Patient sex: M
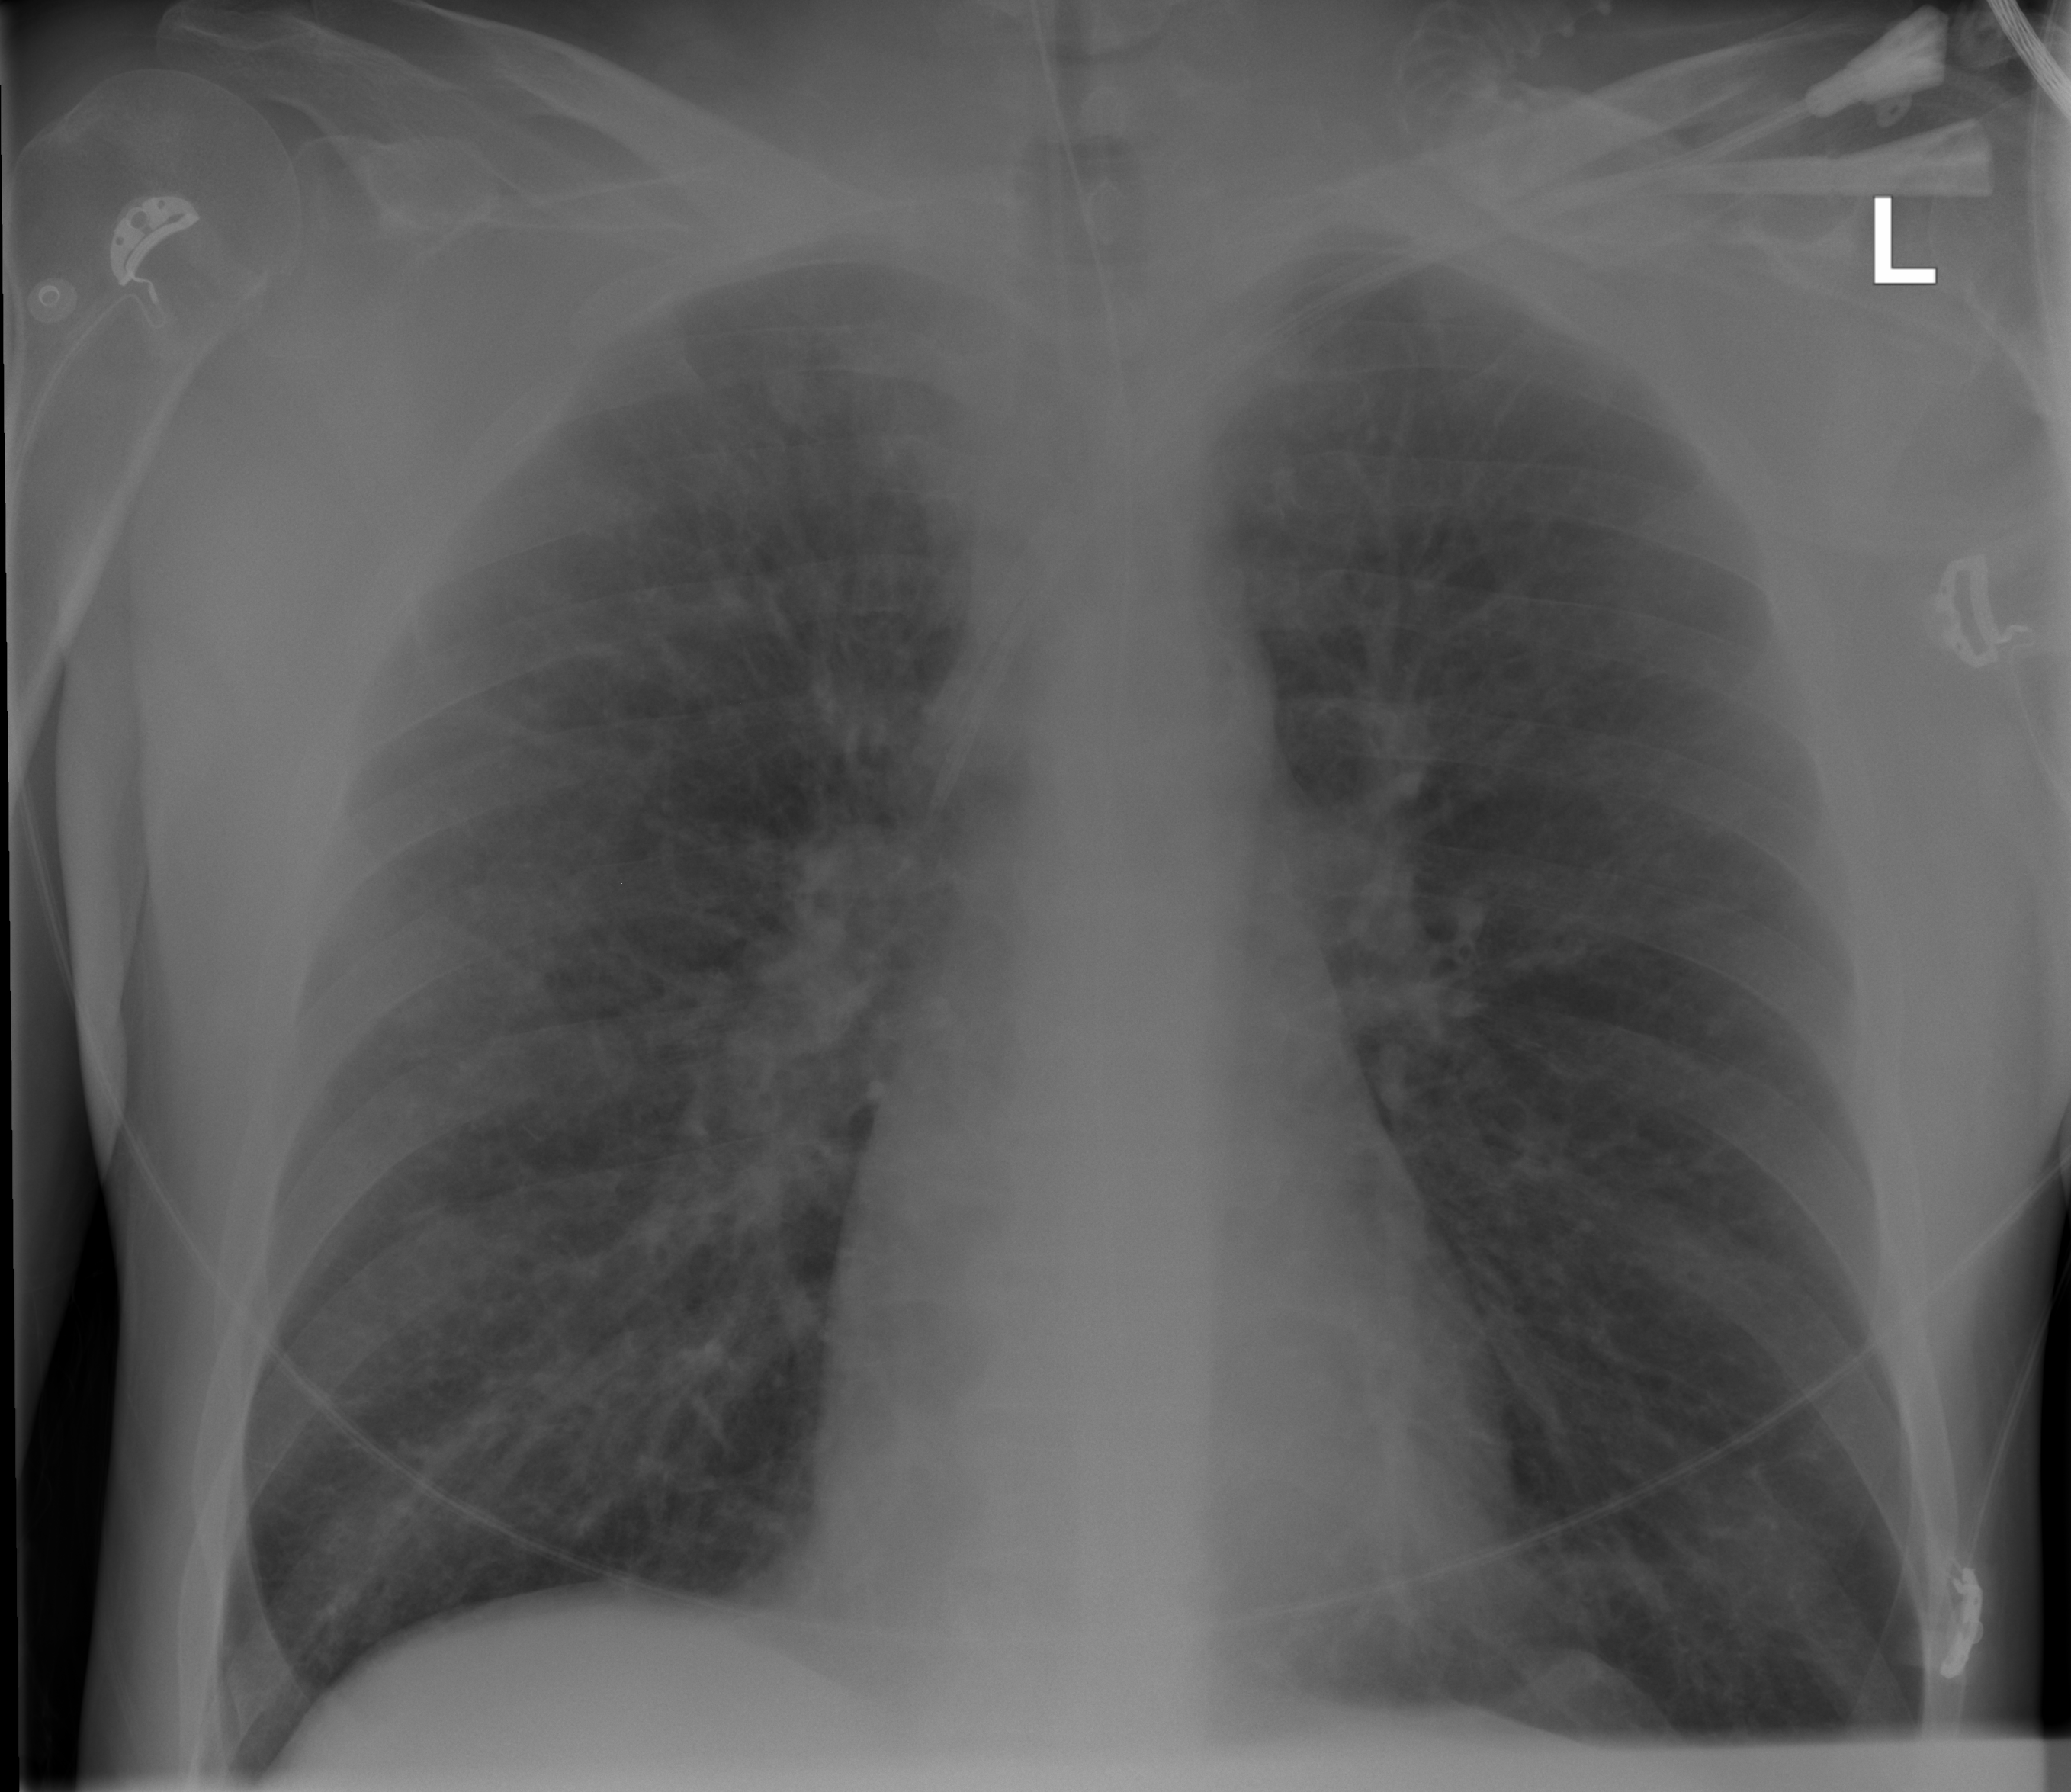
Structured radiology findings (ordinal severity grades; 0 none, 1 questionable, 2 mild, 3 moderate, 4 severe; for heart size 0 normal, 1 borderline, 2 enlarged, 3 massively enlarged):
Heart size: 0
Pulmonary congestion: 0
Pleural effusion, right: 0
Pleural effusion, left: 0
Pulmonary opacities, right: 2
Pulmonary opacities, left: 1
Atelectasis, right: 0
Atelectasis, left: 0